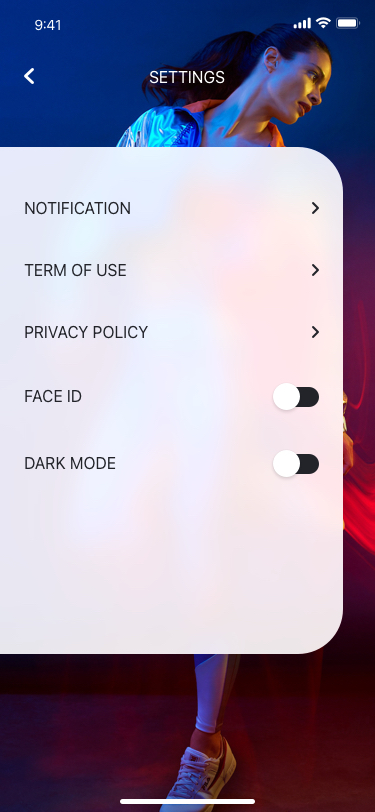
Text in this UI design:
NOTIFICATION
TERM OF USE
PRIVACY POLICY
FACE ID
DARK MODE
SETTINGS